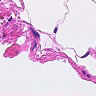
Metastatic tissue present: no